Question: I have a DataFlow task that is supposed to extract around 18 million records and after performing some tasks on them, insert them into another OLEDB Destination.
The problem can be seen in the screenshot below.

The errors that I receive are like:
> Information: The buffer manager has allocated 65536 bytes, even though
the memory pressure has been detected and repeated attempts to swap
buffers have failed.
I tried changing DefaultBufferMaxRows from 10000 as it was originally set to 100000 and even 150000, but it didn't work out and increasing the number lead to even less records coming through the Source 3 million and 1 million respectively as opposed to 8 million when the value was at 10000.
I would appreciate if someone could help me out in this.
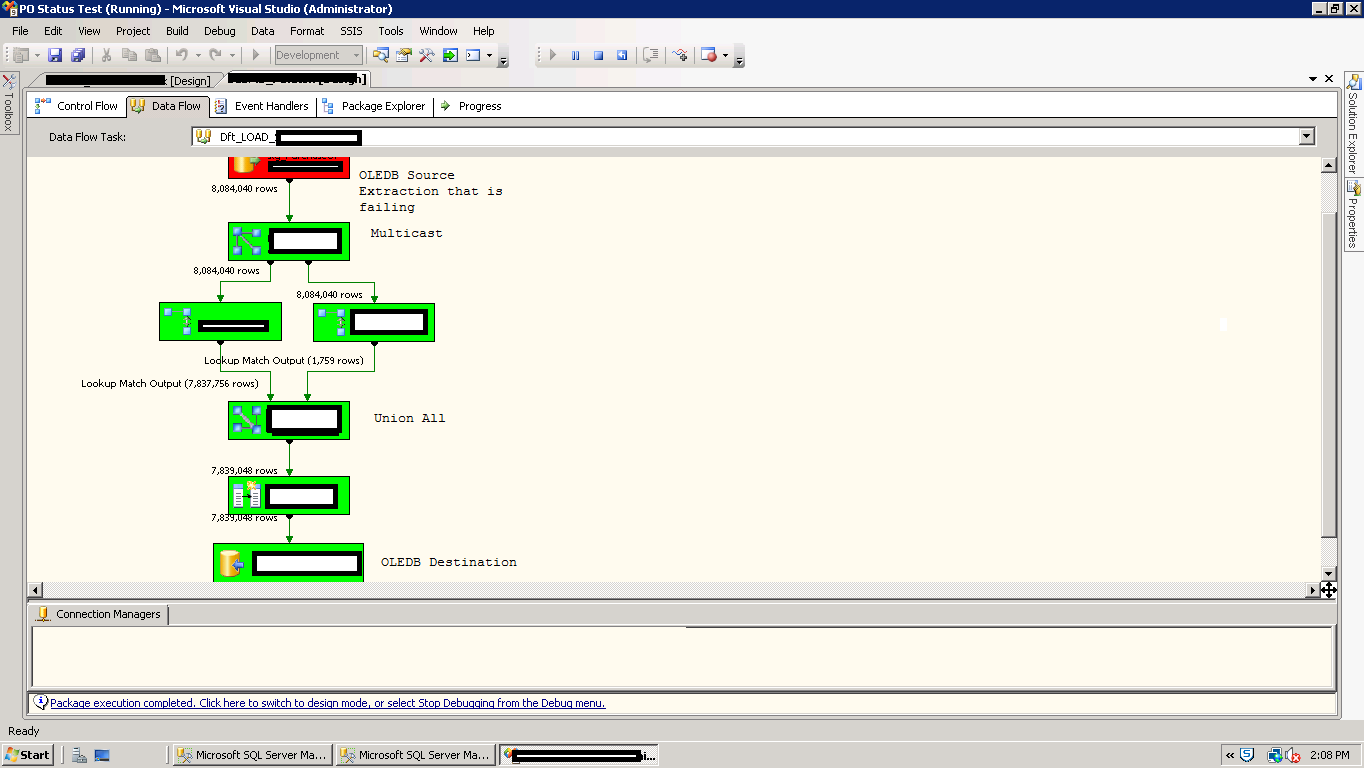
Answer: For all those stumbling upon this question later on,
I solved it by increasing DefaultBufferSize in Data Flow Task's properties from <PHONE> to 104857600.
The package took around 10 hours to complete but it completed without any glitches, although there were a few warnings regarding full buffers.